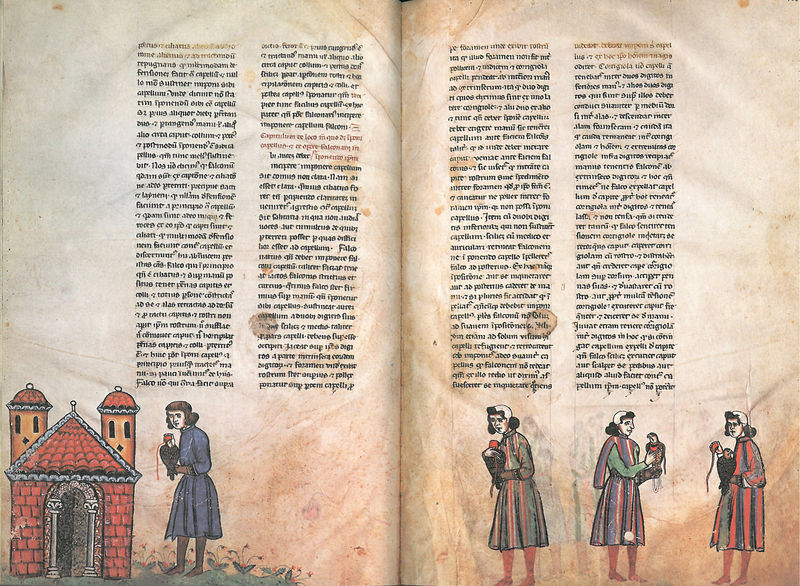
Titel: Falkenbuch Friedrichs des II.; De arte venandi cum avibus
Institution: Rom, Biblioteca Vaticana
Schlagwörter: blau, falke, vogel, menschen, männer, schwarz, säulen, dach, gras, haus, rot, schloss, malerei, kappe, architektur, schale, steine, tragen, vögel, kirche, schrift, mauer, vergilbt, spalten, figuren, rundbogen, streifen, tor, kirchtürme, vier, eingang, buch, burg, türme, seite, illustration, text, jagd, flecken, portal, seiten, mittelalter, fleckig, falkenjagd, kriche, latein, protal, geschenke, gleich, buchmalerei, falkner, bringen, gebäide, falken, wasserschaden, friedrich ii., falkenbuch, rotes haus, buchmaleri, flake, maööner, flaken, tü+rme